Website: apple
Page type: billing-address
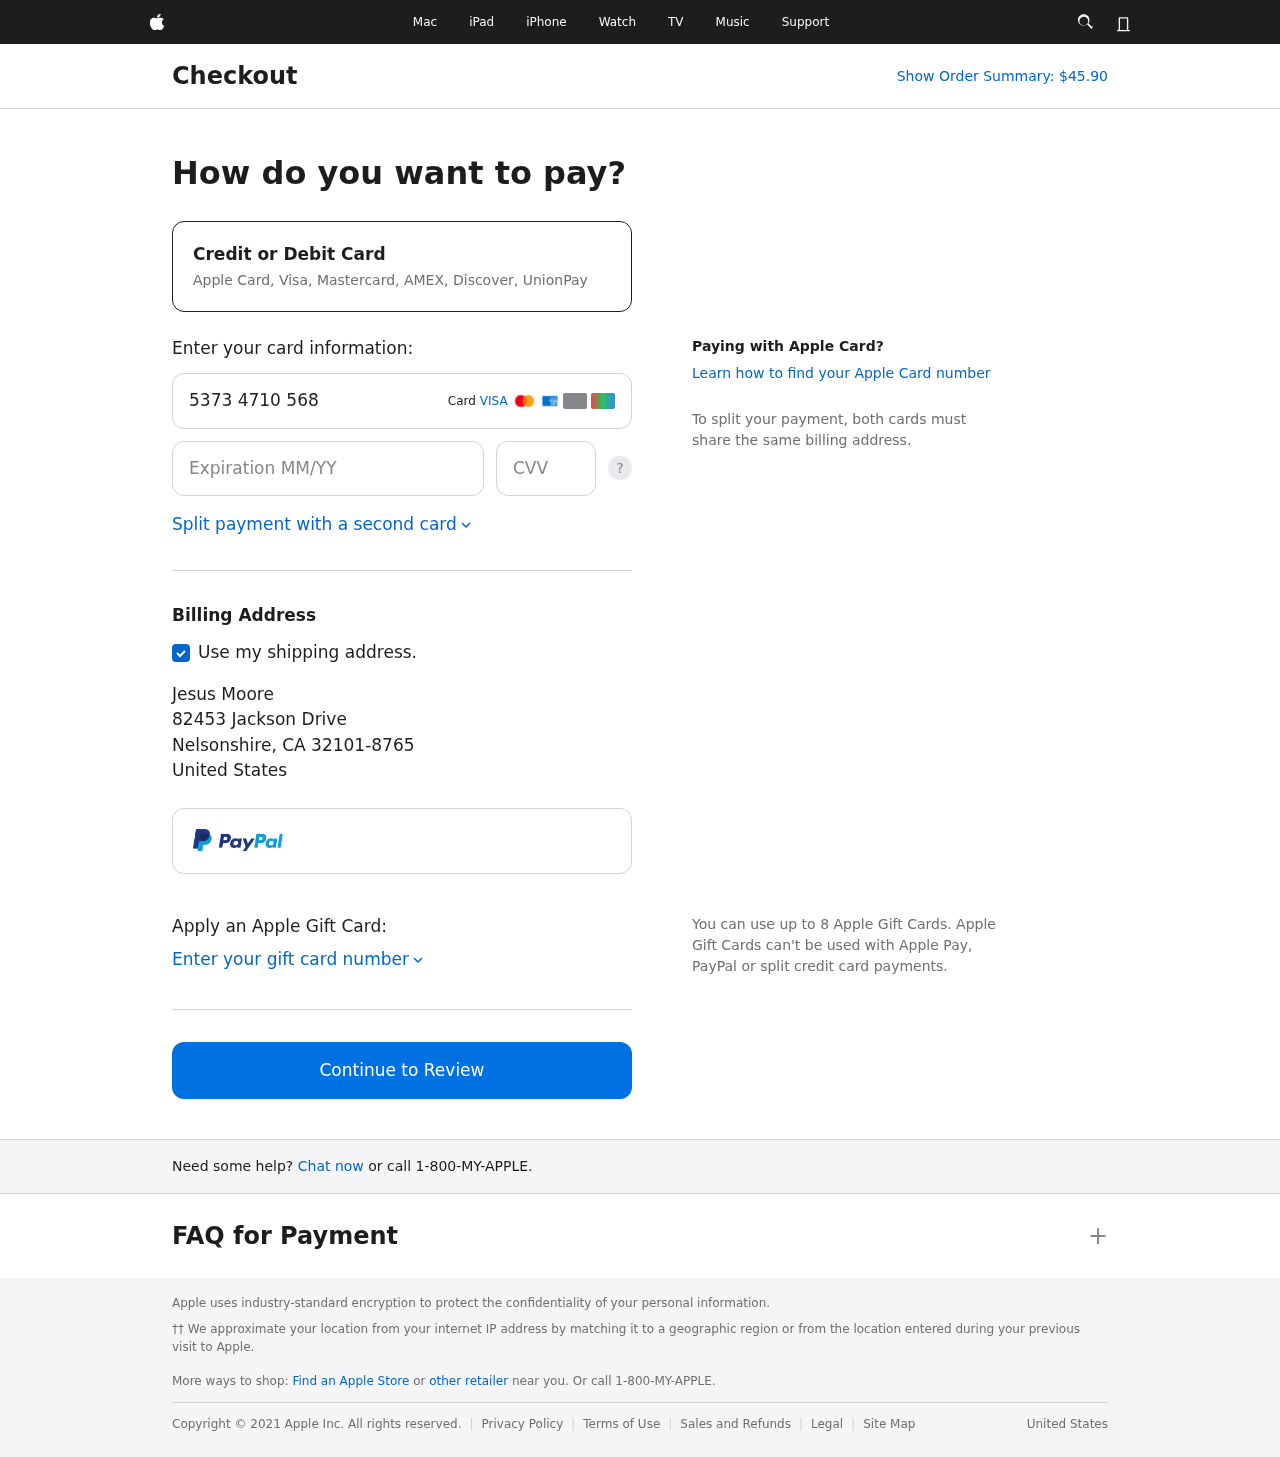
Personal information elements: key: PII_CARD_CVV
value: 456
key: PII_CARD_EXPIRY
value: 01/28
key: PII_CARD_NUMBER
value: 5373 4710 5688 6535
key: PII_CITY
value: Nelsonshire
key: PII_COUNTRY
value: United States
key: PII_FULLNAME
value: Jesus Moore
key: PII_POSTCODE_FULL
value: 32101-8765
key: PII_STATE_ABBR
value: CA
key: PII_STREET
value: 82453 Jackson Drive
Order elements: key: ORDER_TOTAL
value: Show Order Summary: $45.90